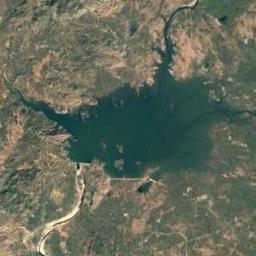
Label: lake